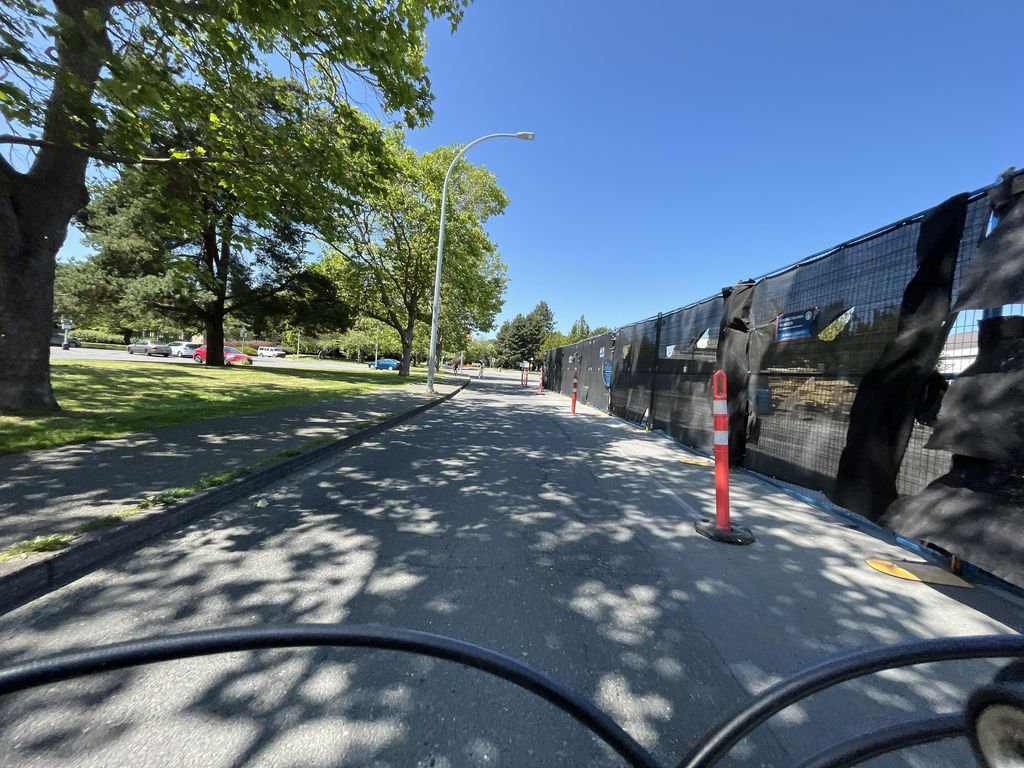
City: victoria